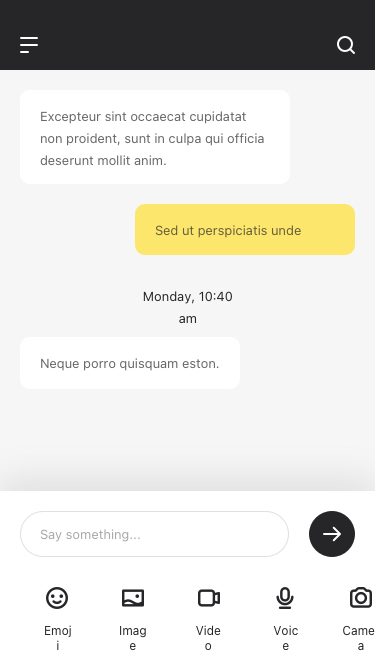
Text in this UI design:
Excepteur sint occaecat cupidatat non proident, sunt in culpa qui officia deserunt mollit anim.
Neque porro quisquam eston.
Monday, 10:40 am
Sed ut perspiciatis unde omnis.
Emoji
Image
Video
Voice
Camera